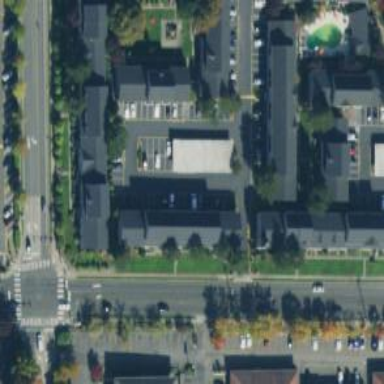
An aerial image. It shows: Living street.